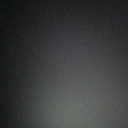
Screen state: off